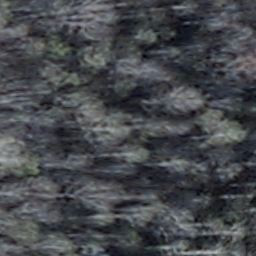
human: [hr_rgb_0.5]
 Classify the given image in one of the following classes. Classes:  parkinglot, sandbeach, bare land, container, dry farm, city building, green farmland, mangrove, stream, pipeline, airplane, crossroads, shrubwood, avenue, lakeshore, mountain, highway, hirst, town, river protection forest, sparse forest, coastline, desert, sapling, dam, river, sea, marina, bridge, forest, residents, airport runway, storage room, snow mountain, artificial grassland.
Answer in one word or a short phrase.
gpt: shrubwood